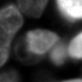
Tissue sample: ovarian
Magnification: 2.5x
Cell type: Epithelial cells
Senescence state: normal